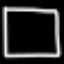
Label: square